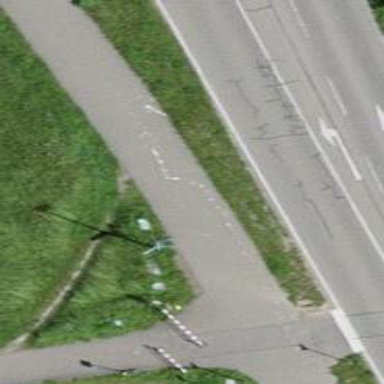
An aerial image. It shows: Guidepost providing information.